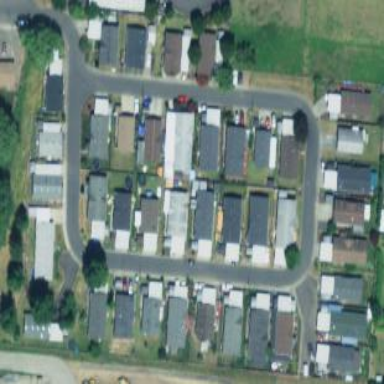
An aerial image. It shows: Residential area designated as trailer park.